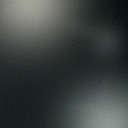
Screen state: off